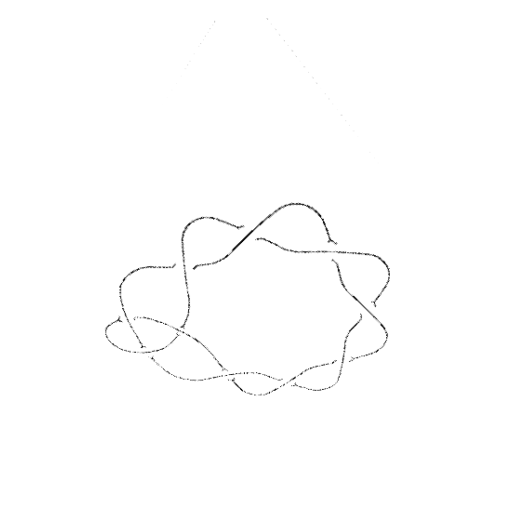
Crossing number: 10